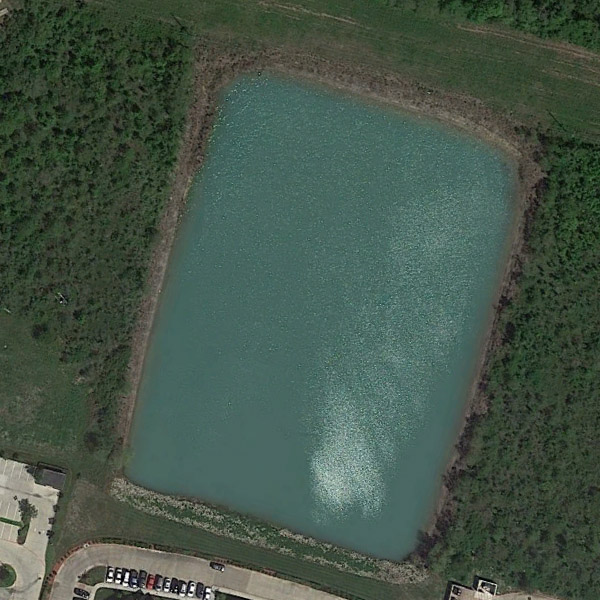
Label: Pond